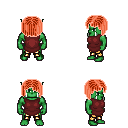
a pixel art fantasy rpg character, male body template, orc, green skin, maroon tunic, gold greaves, red pageboy hairstyle, four views (front, back, left, right), 2x2 character sprite sheet, small pixel art, hard edges, no anti-aliasing